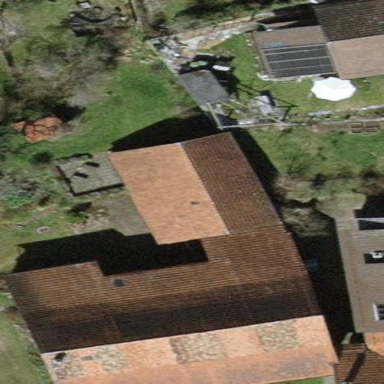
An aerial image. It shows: Gabled roof farm building.